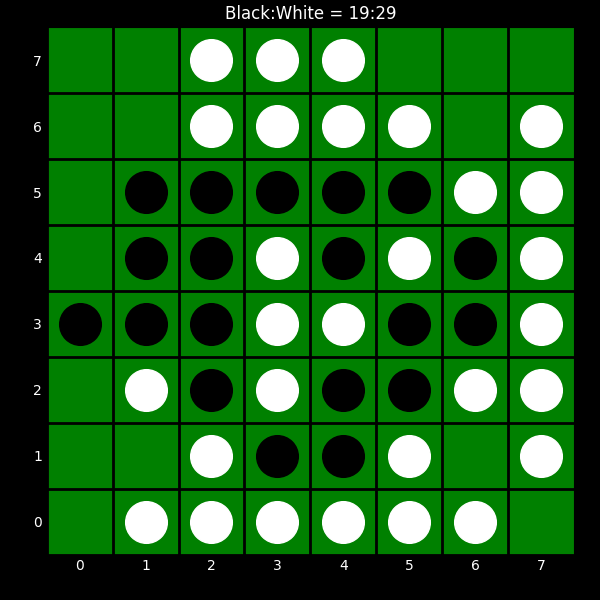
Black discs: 19
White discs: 29